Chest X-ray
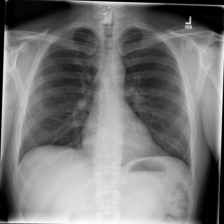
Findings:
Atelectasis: negative
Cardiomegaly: negative
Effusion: negative
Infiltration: negative
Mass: negative
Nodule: negative
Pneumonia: negative
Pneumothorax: negative
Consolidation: negative
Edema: negative
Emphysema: negative
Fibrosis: negative
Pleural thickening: negative
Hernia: negative